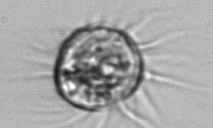
Label: Leegaardiella_ovalis